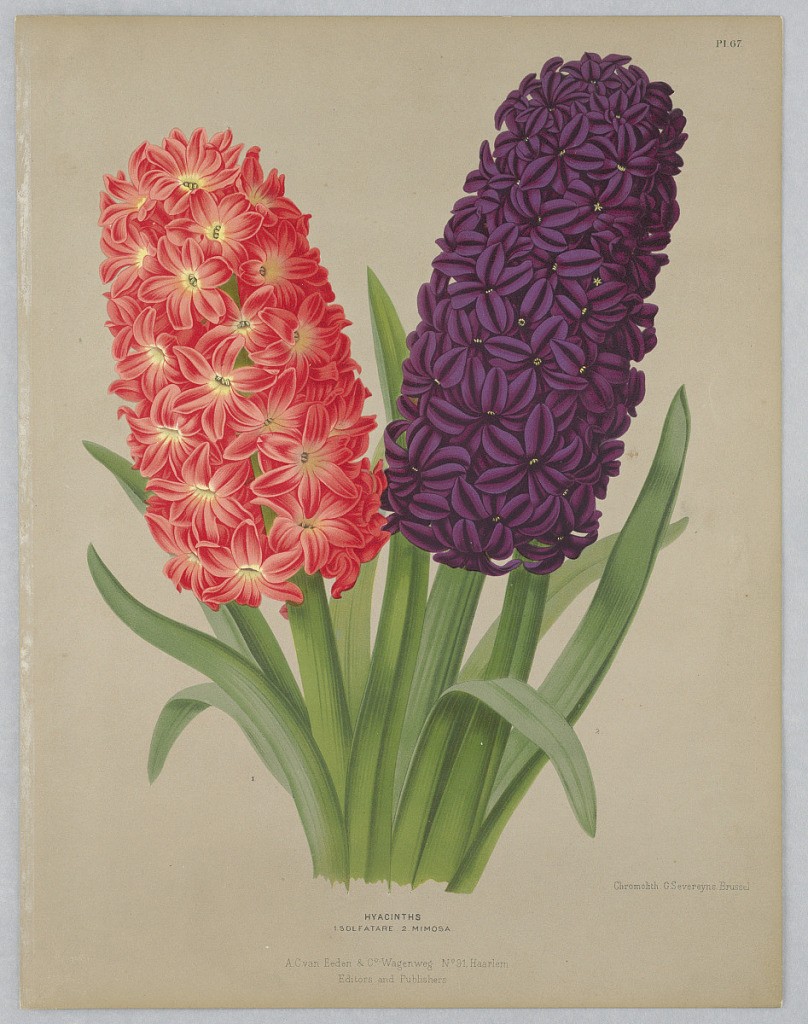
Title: Hyacinths, Solfatare and Mimosa, Plate 7 from A. C. Van Eeden's "Flora of Haarlem"
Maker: Arentine H. Arendsen, Dutch, 1836 - 1915
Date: ca. 1881
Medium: Chromolithograph on paper
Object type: Print
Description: Disbound color plate "Hyacinths, Solfatare and Mimosa" from A. C. Van Eeden's "Flora of Haarlem."